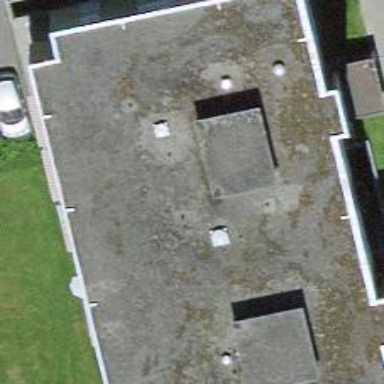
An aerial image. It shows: Image showing building with apartments.